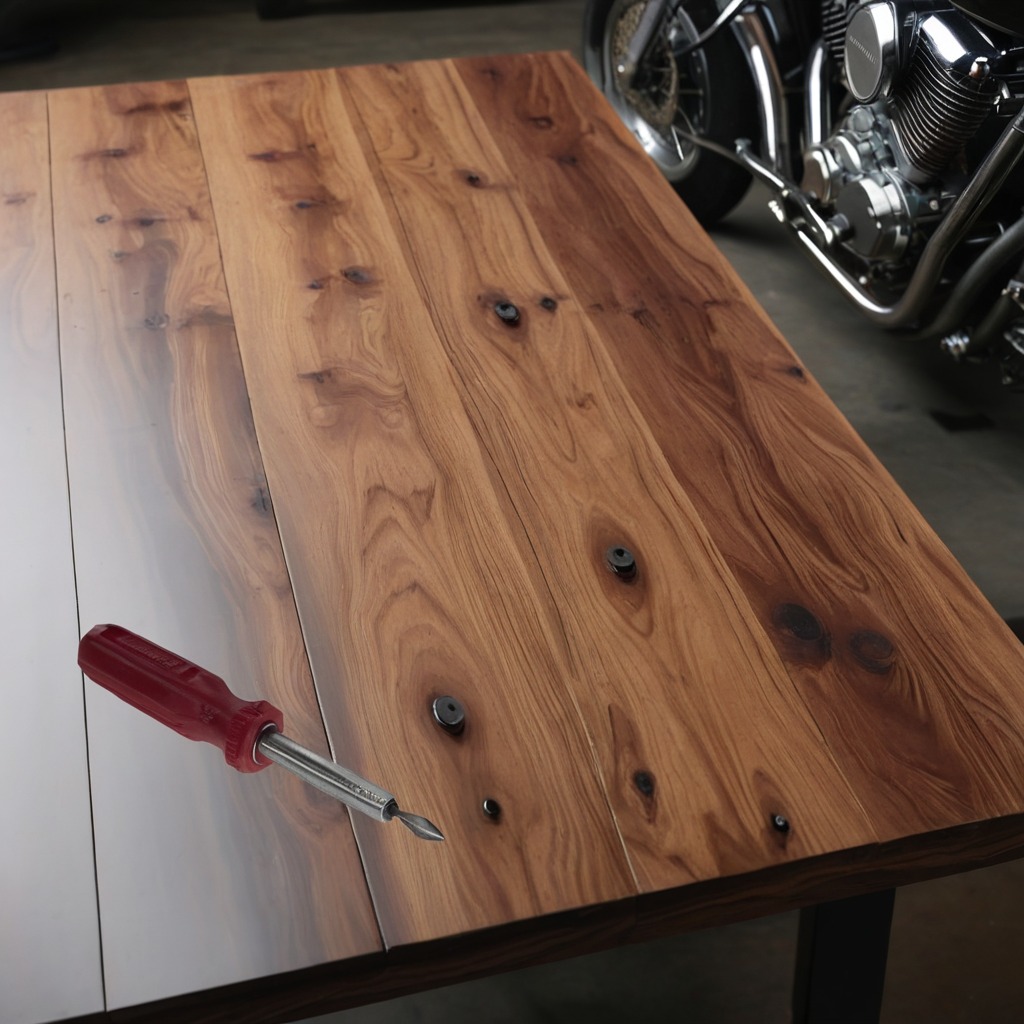
A screwdriver is lying on an oil-spilled wooden table in a vintage motorcycle garage.